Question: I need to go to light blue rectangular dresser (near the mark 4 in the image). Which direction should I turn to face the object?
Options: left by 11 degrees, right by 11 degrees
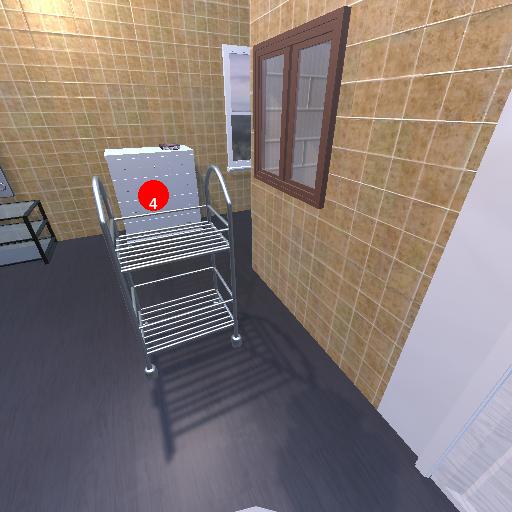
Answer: left by 11 degrees